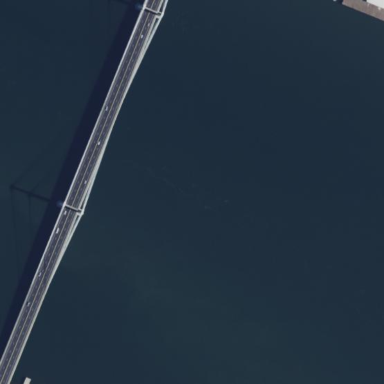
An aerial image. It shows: Bridge that is man-made.